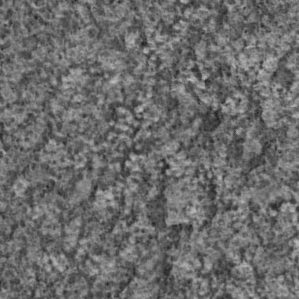
Label: frost